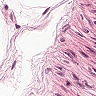
Metastatic tissue present: no